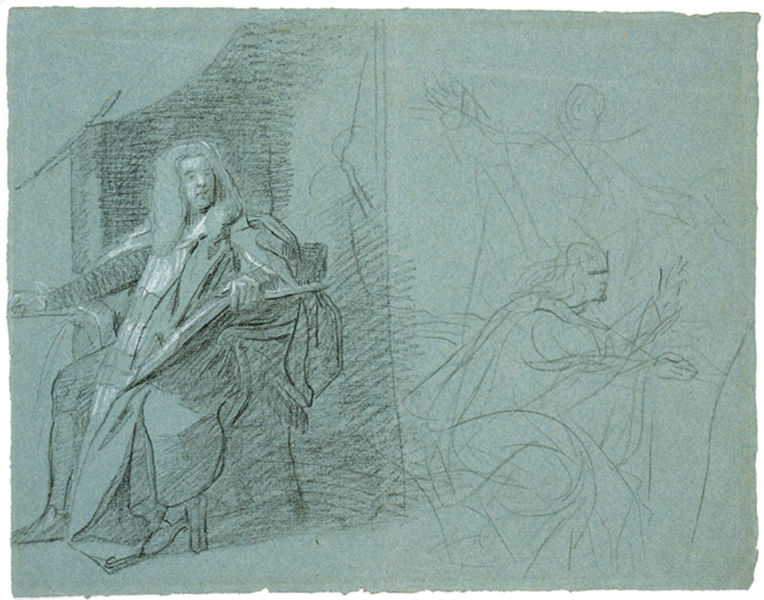
Titel: Study for William Murray, First Earl of Mansfield
Künstler: John Singleton Copley
Standort: Amherst (Massachusetts, USA)
Institution: Mead Art Museum, Amherst College
Schlagwörter: arme, gewand, sessel, entwurf